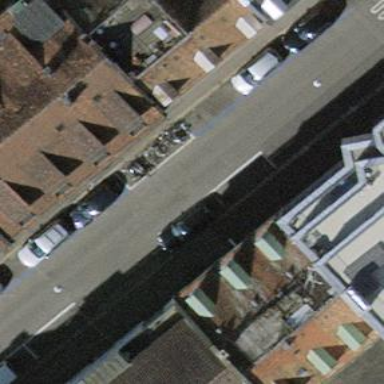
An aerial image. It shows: Parking lane.